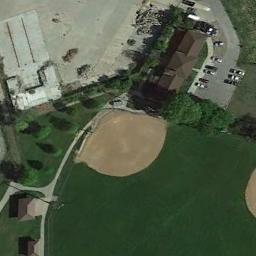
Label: baseball_diamond